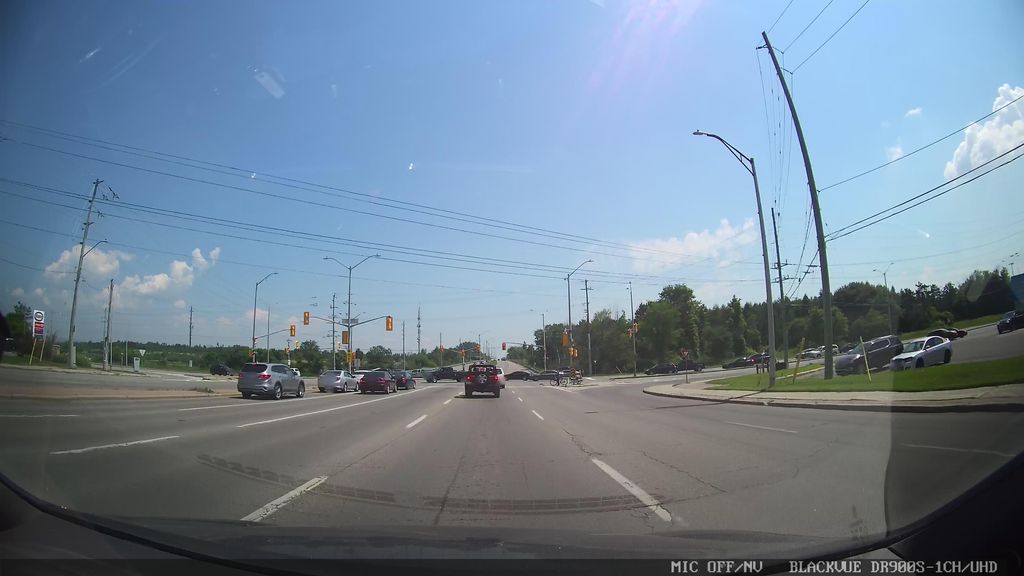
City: ottawa-gatineau